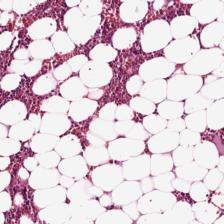
Label: Non-Tumor